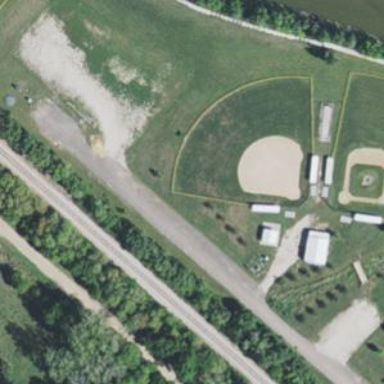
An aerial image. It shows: Baseball pitch for leisure and sports activities.